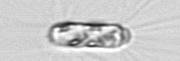
Label: Corethron_hystrix